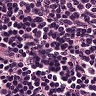
Metastatic tissue present: no